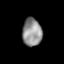
Tissue: lung
Cell type: Myeloid cells
Senescence score: 0.1975
Nuclear area (px): 536
Mean DAPI intensity: 143.752